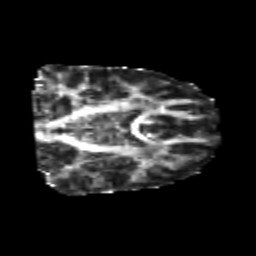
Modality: FA
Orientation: coronal
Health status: healthy
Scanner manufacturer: philips
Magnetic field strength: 3 T
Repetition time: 6.964 s
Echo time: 0.092 s